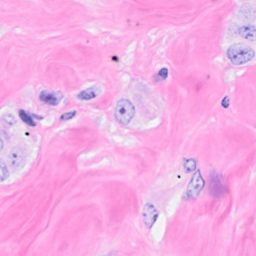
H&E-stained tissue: Breast